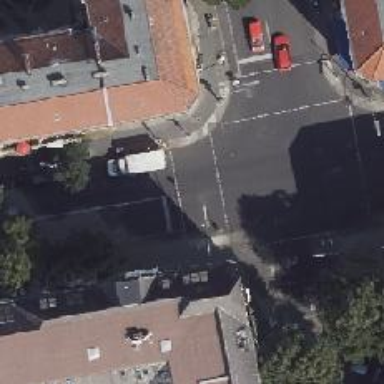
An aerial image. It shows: Asphalt footway with crossing equipped with traffic signals.